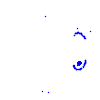
Particle: pion